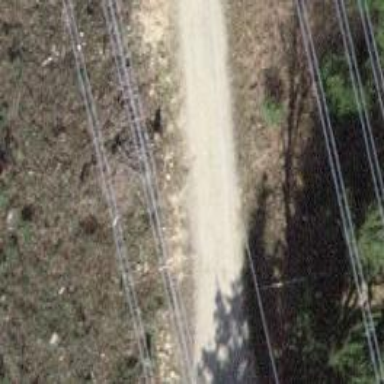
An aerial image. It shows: Gravel track with grade 2 quality.